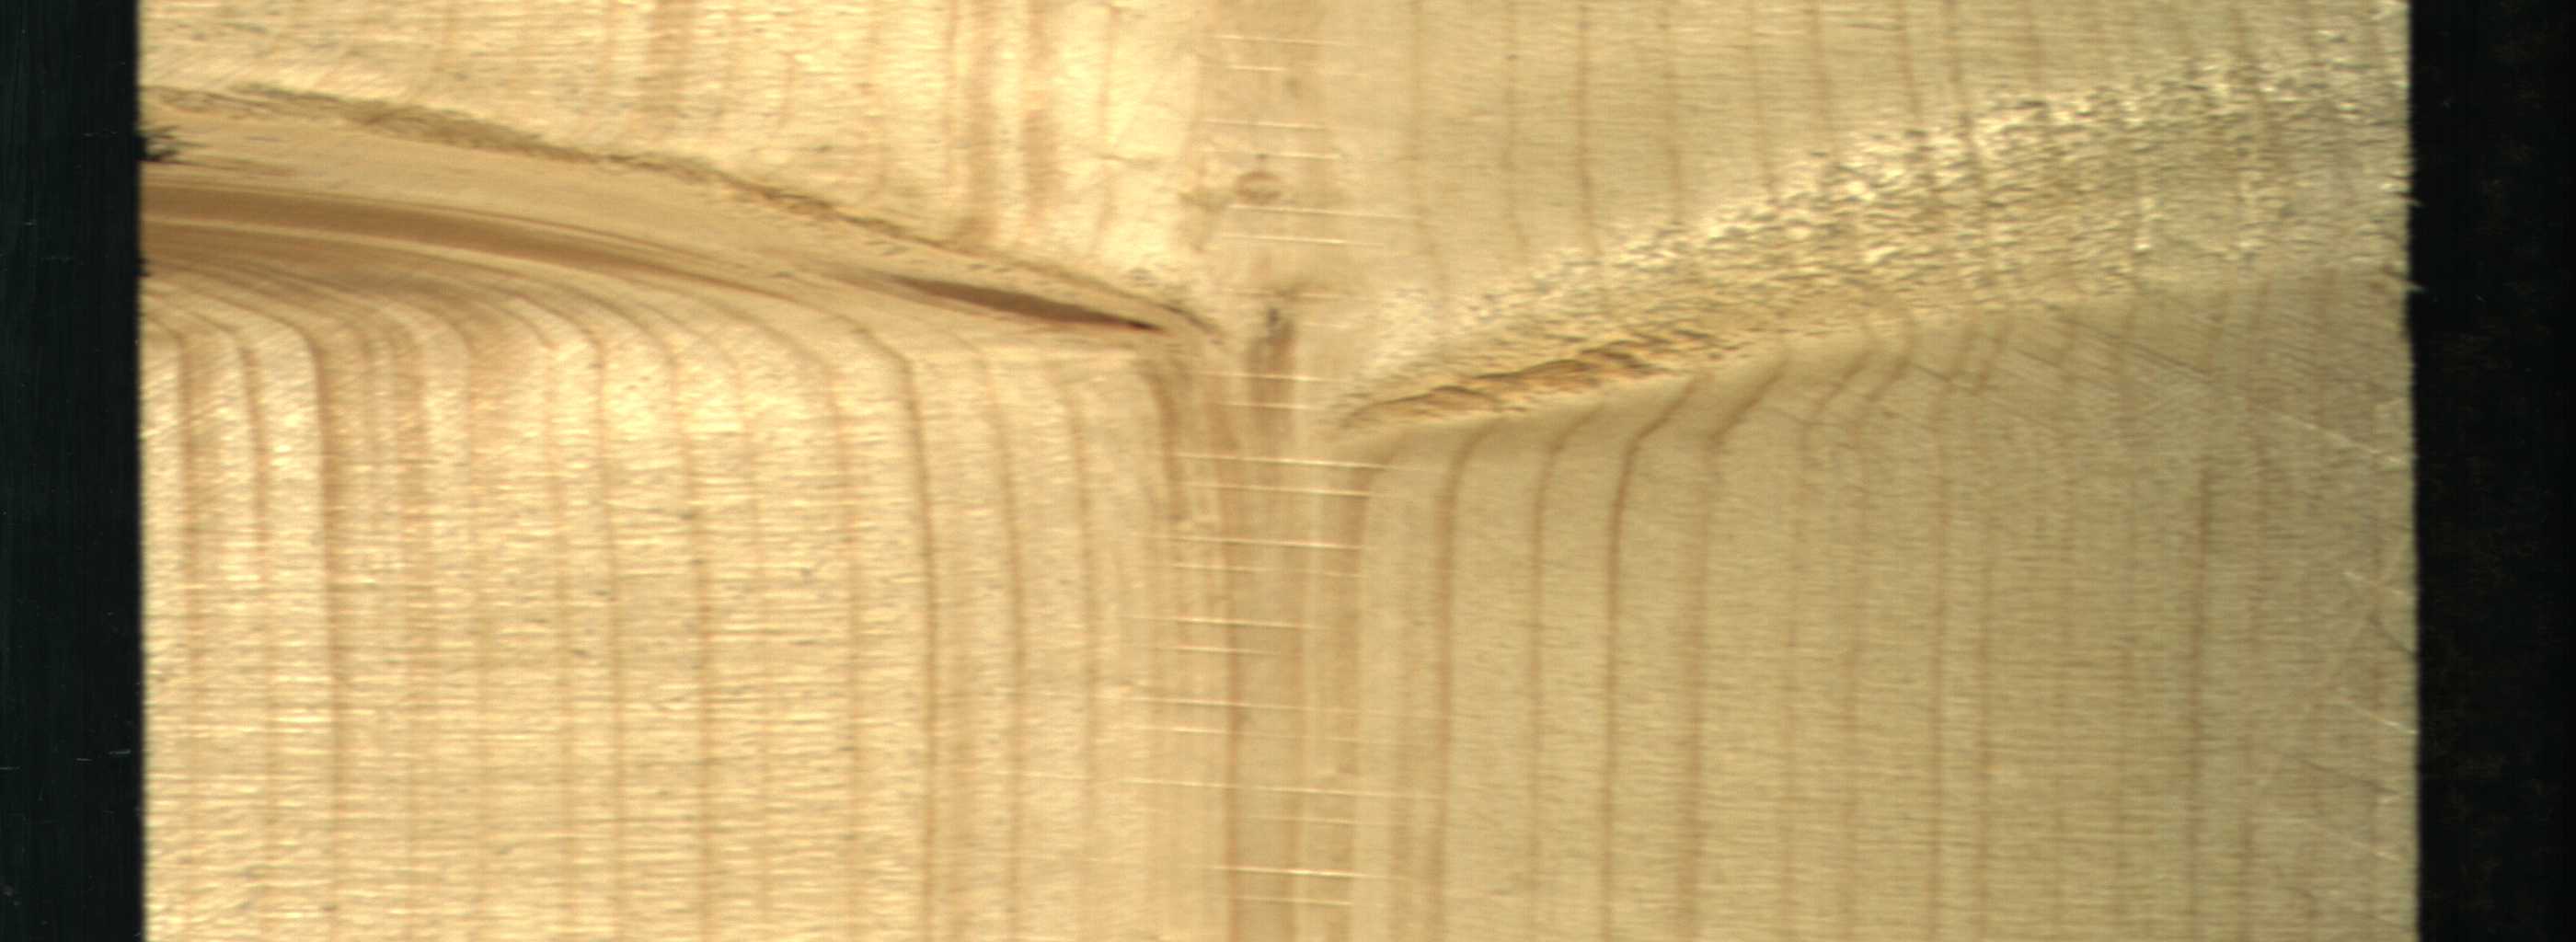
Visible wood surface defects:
Live_Knot